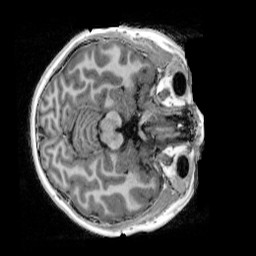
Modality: UNIT1_denoised
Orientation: axial
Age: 11
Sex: female
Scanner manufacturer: siemens
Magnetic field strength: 3 T
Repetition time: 4 s
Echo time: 0.00303 s